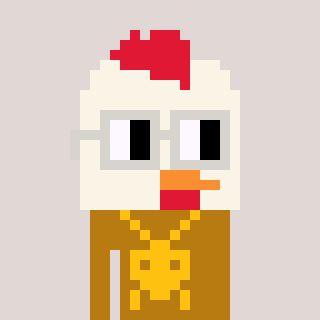
a pixel art character with square light gray glasses, a chicken-shaped head and a gold-colored body on a warm background